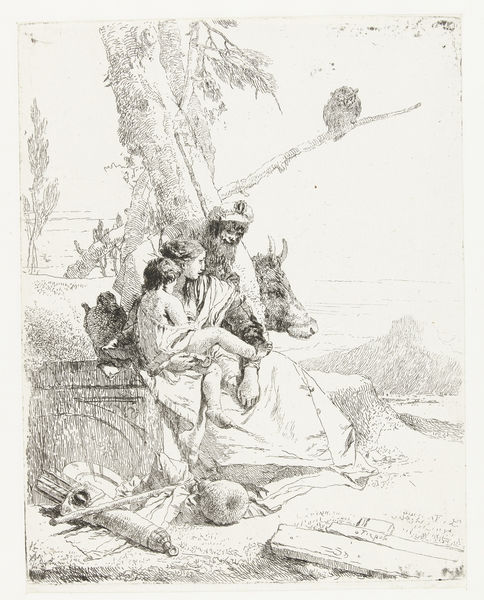
Titel: Tovenaar en vrouw met kind zitten bij boom
Künstler: Giovanni Battista Tiepolo
Standort: Amsterdam
Institution: Rijksmuseum
Schlagwörter: people, woman, print, man, rock, tree, nature, water, child, drawing, mother, animals, sketch, couple, sailor, outside, holiday, leaves, animal, cow, travel, son, pause, owl, objects, captain, ing, humans, family, monkey